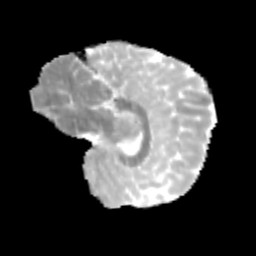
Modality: MD
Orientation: sagittal
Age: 13
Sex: male
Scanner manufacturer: siemens
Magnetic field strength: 3 T
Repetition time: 3.8 s
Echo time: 0.07 s